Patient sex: M
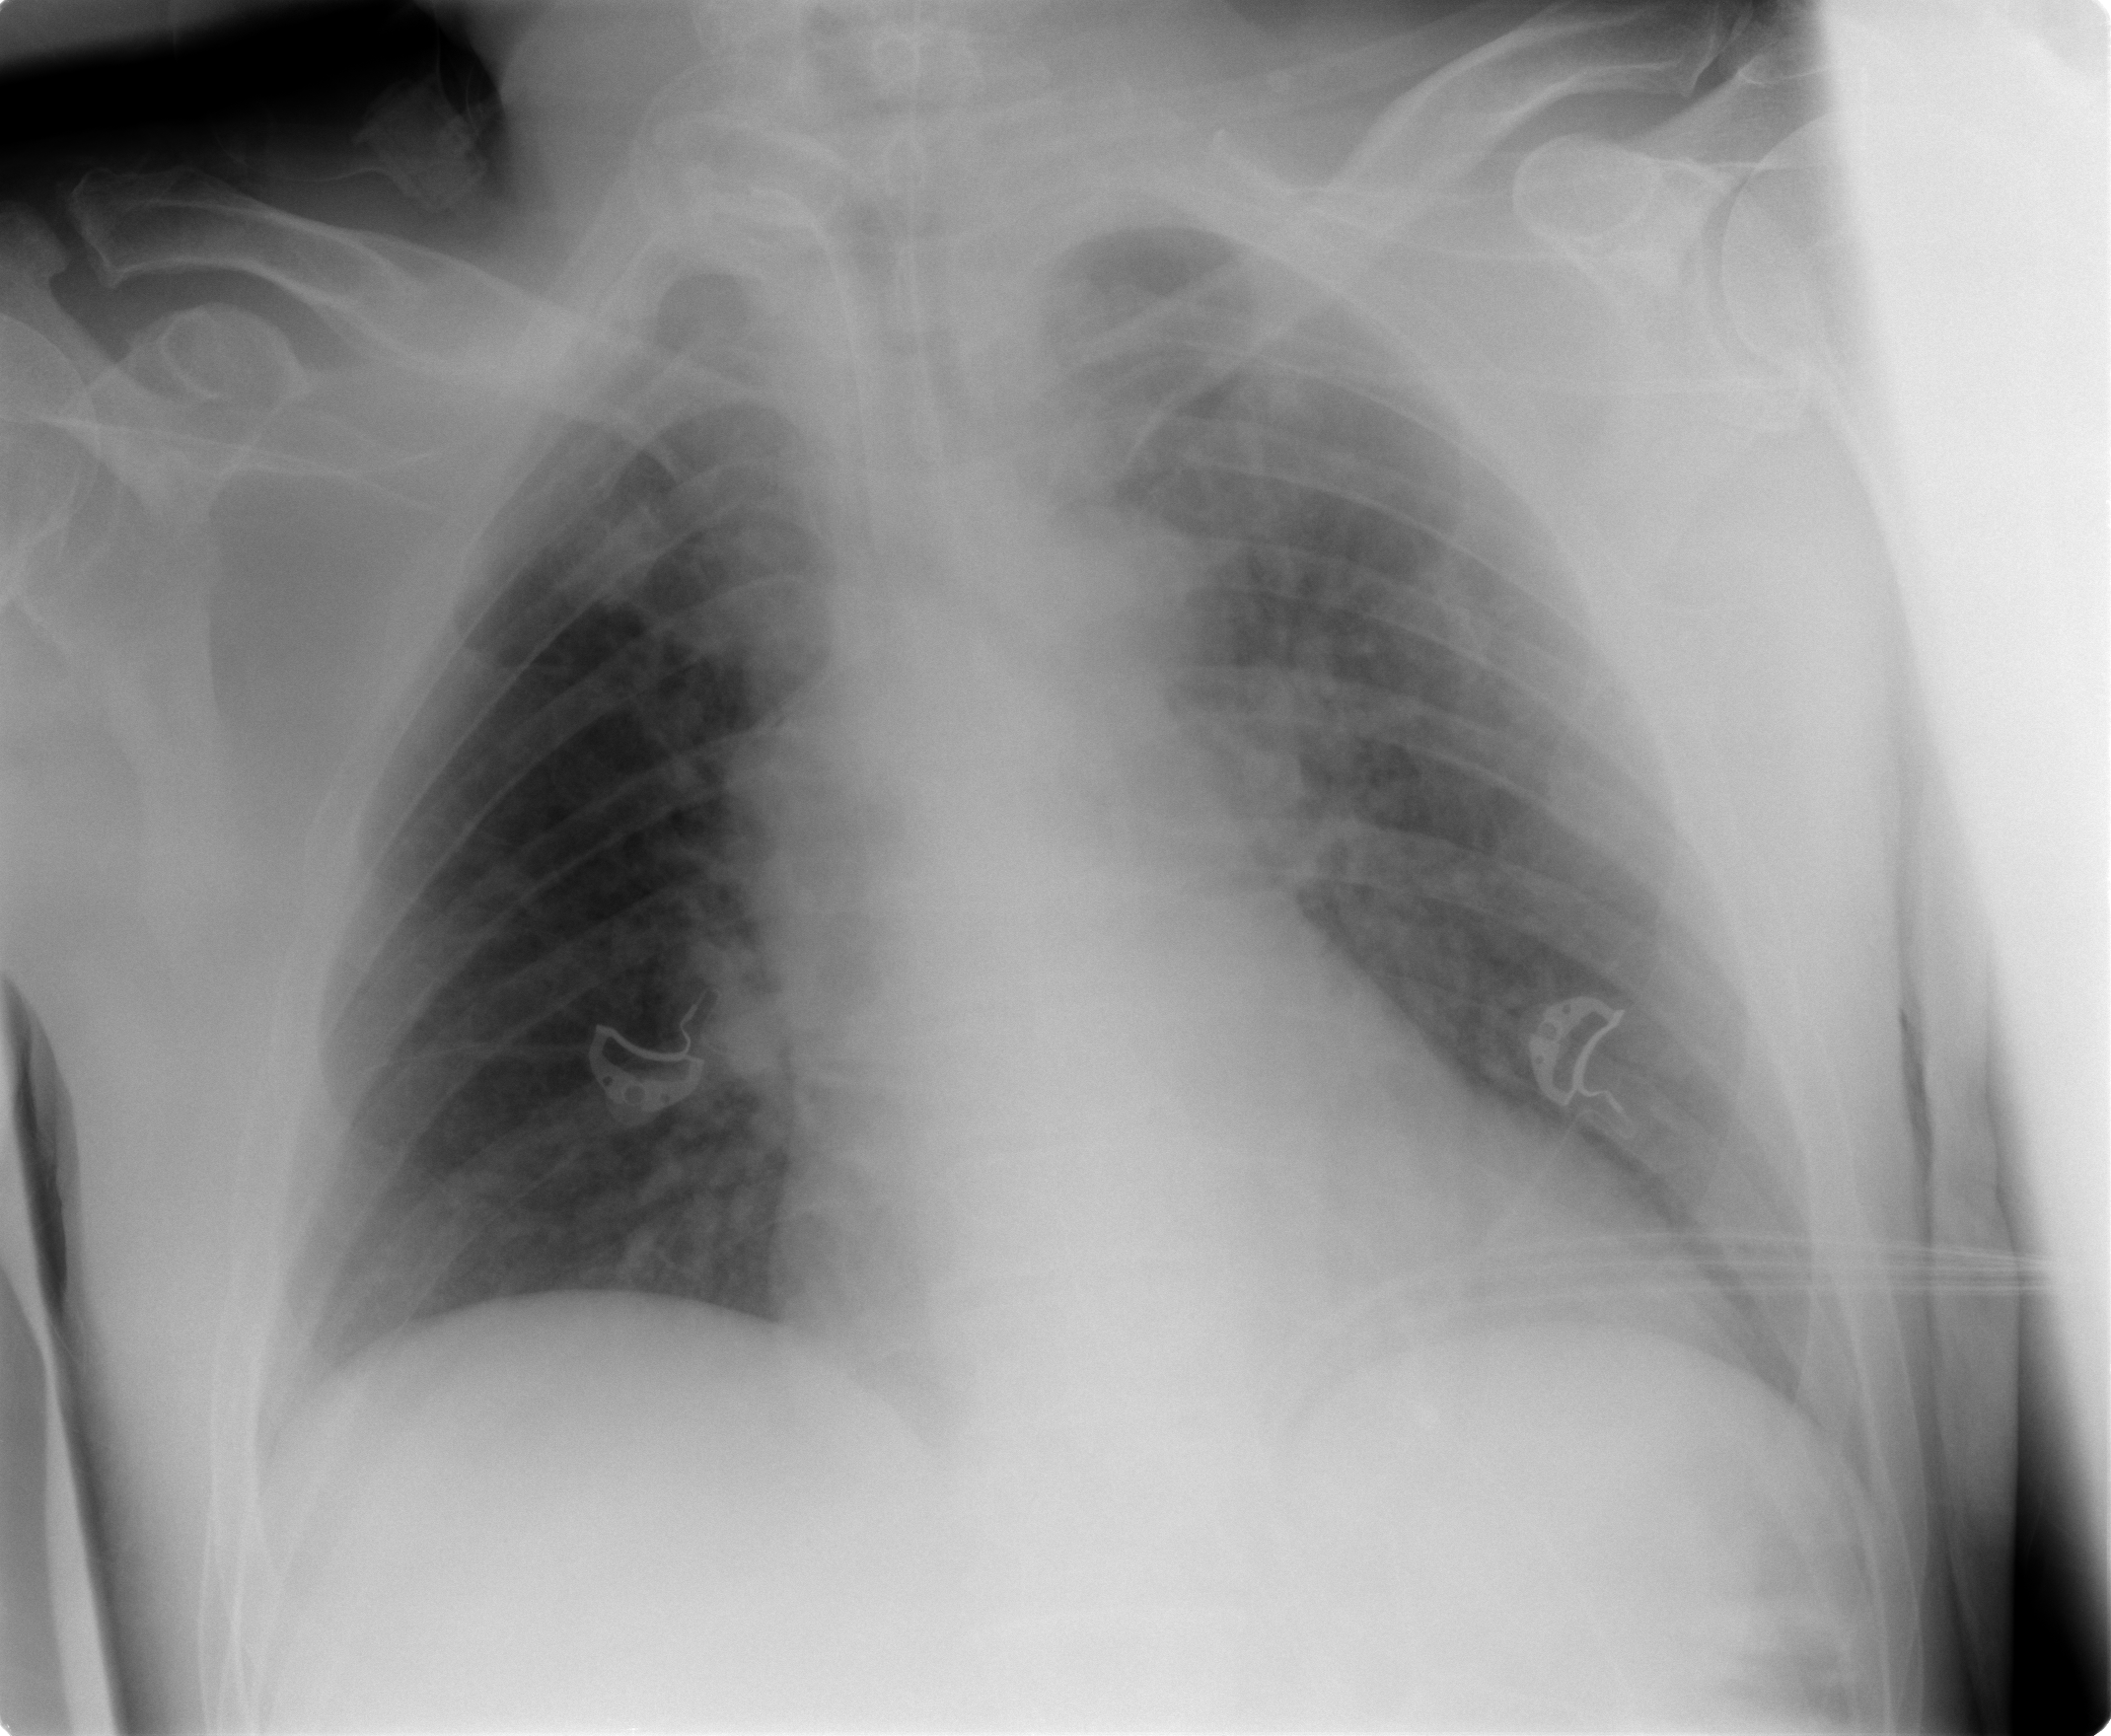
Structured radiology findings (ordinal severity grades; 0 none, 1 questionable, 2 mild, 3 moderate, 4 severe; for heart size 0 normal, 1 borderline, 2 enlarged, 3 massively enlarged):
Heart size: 3
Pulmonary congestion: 2
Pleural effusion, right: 0
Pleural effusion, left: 2
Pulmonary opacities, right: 0
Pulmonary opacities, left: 1
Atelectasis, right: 0
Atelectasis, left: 2